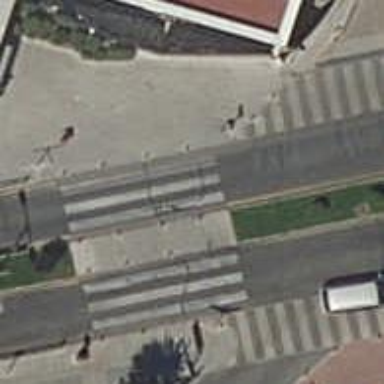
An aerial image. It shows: Uncontrolled road crossing.